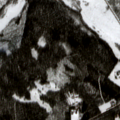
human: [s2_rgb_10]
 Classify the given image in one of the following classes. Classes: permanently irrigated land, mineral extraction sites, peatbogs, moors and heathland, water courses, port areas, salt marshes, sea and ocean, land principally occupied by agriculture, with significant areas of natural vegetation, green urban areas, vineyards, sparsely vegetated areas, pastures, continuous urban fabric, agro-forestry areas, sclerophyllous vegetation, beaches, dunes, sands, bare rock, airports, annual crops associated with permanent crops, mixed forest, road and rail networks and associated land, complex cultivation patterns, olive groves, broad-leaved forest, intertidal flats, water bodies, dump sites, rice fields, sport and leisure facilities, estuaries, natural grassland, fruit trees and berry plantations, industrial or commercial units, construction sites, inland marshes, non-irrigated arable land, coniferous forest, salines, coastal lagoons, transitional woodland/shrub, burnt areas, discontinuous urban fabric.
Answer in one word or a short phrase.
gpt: land principally occupied by agriculture, with significant areas of natural vegetation, coniferous forest, mixed forest, transitional woodland/shrub